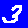
Digit: 3